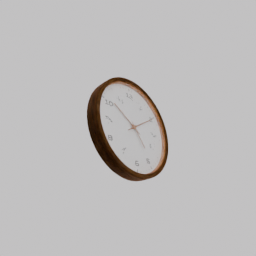
Label: appliances